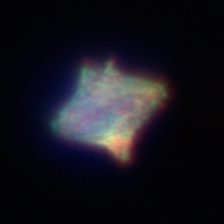
Taxon: Protoperidinium
Group: Dinoflagellates